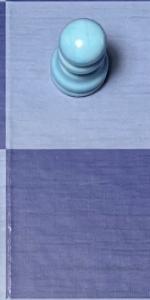
Label: Empty